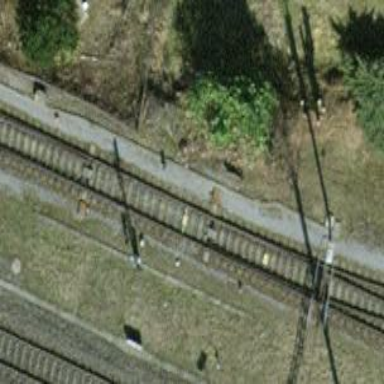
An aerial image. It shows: Railway switch.